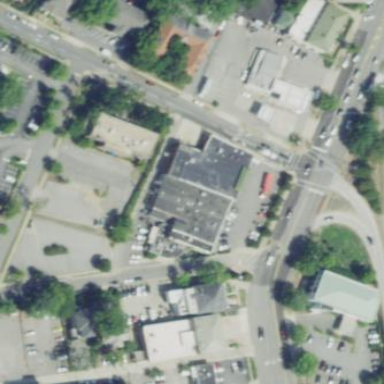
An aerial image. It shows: Commercial building.